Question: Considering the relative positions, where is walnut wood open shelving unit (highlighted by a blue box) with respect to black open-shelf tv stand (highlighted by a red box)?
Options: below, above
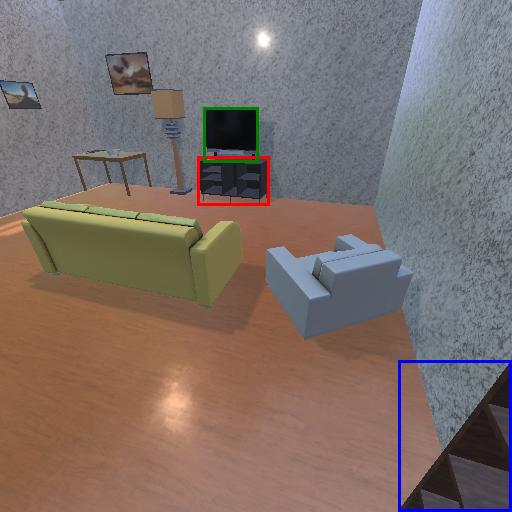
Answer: below